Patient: sex M, age 26
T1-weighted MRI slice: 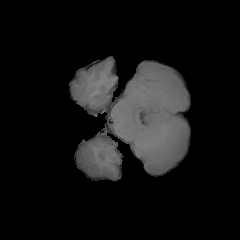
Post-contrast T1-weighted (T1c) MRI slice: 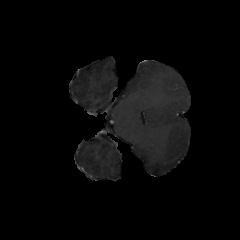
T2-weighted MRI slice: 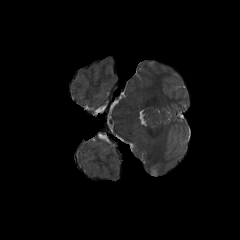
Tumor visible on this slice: no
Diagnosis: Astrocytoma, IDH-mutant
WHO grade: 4